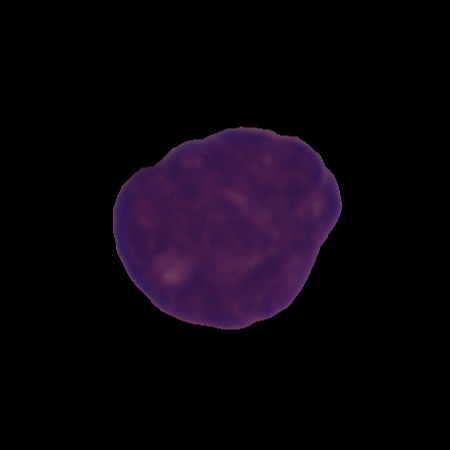
Label: cancer